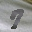
Label: 7